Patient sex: M
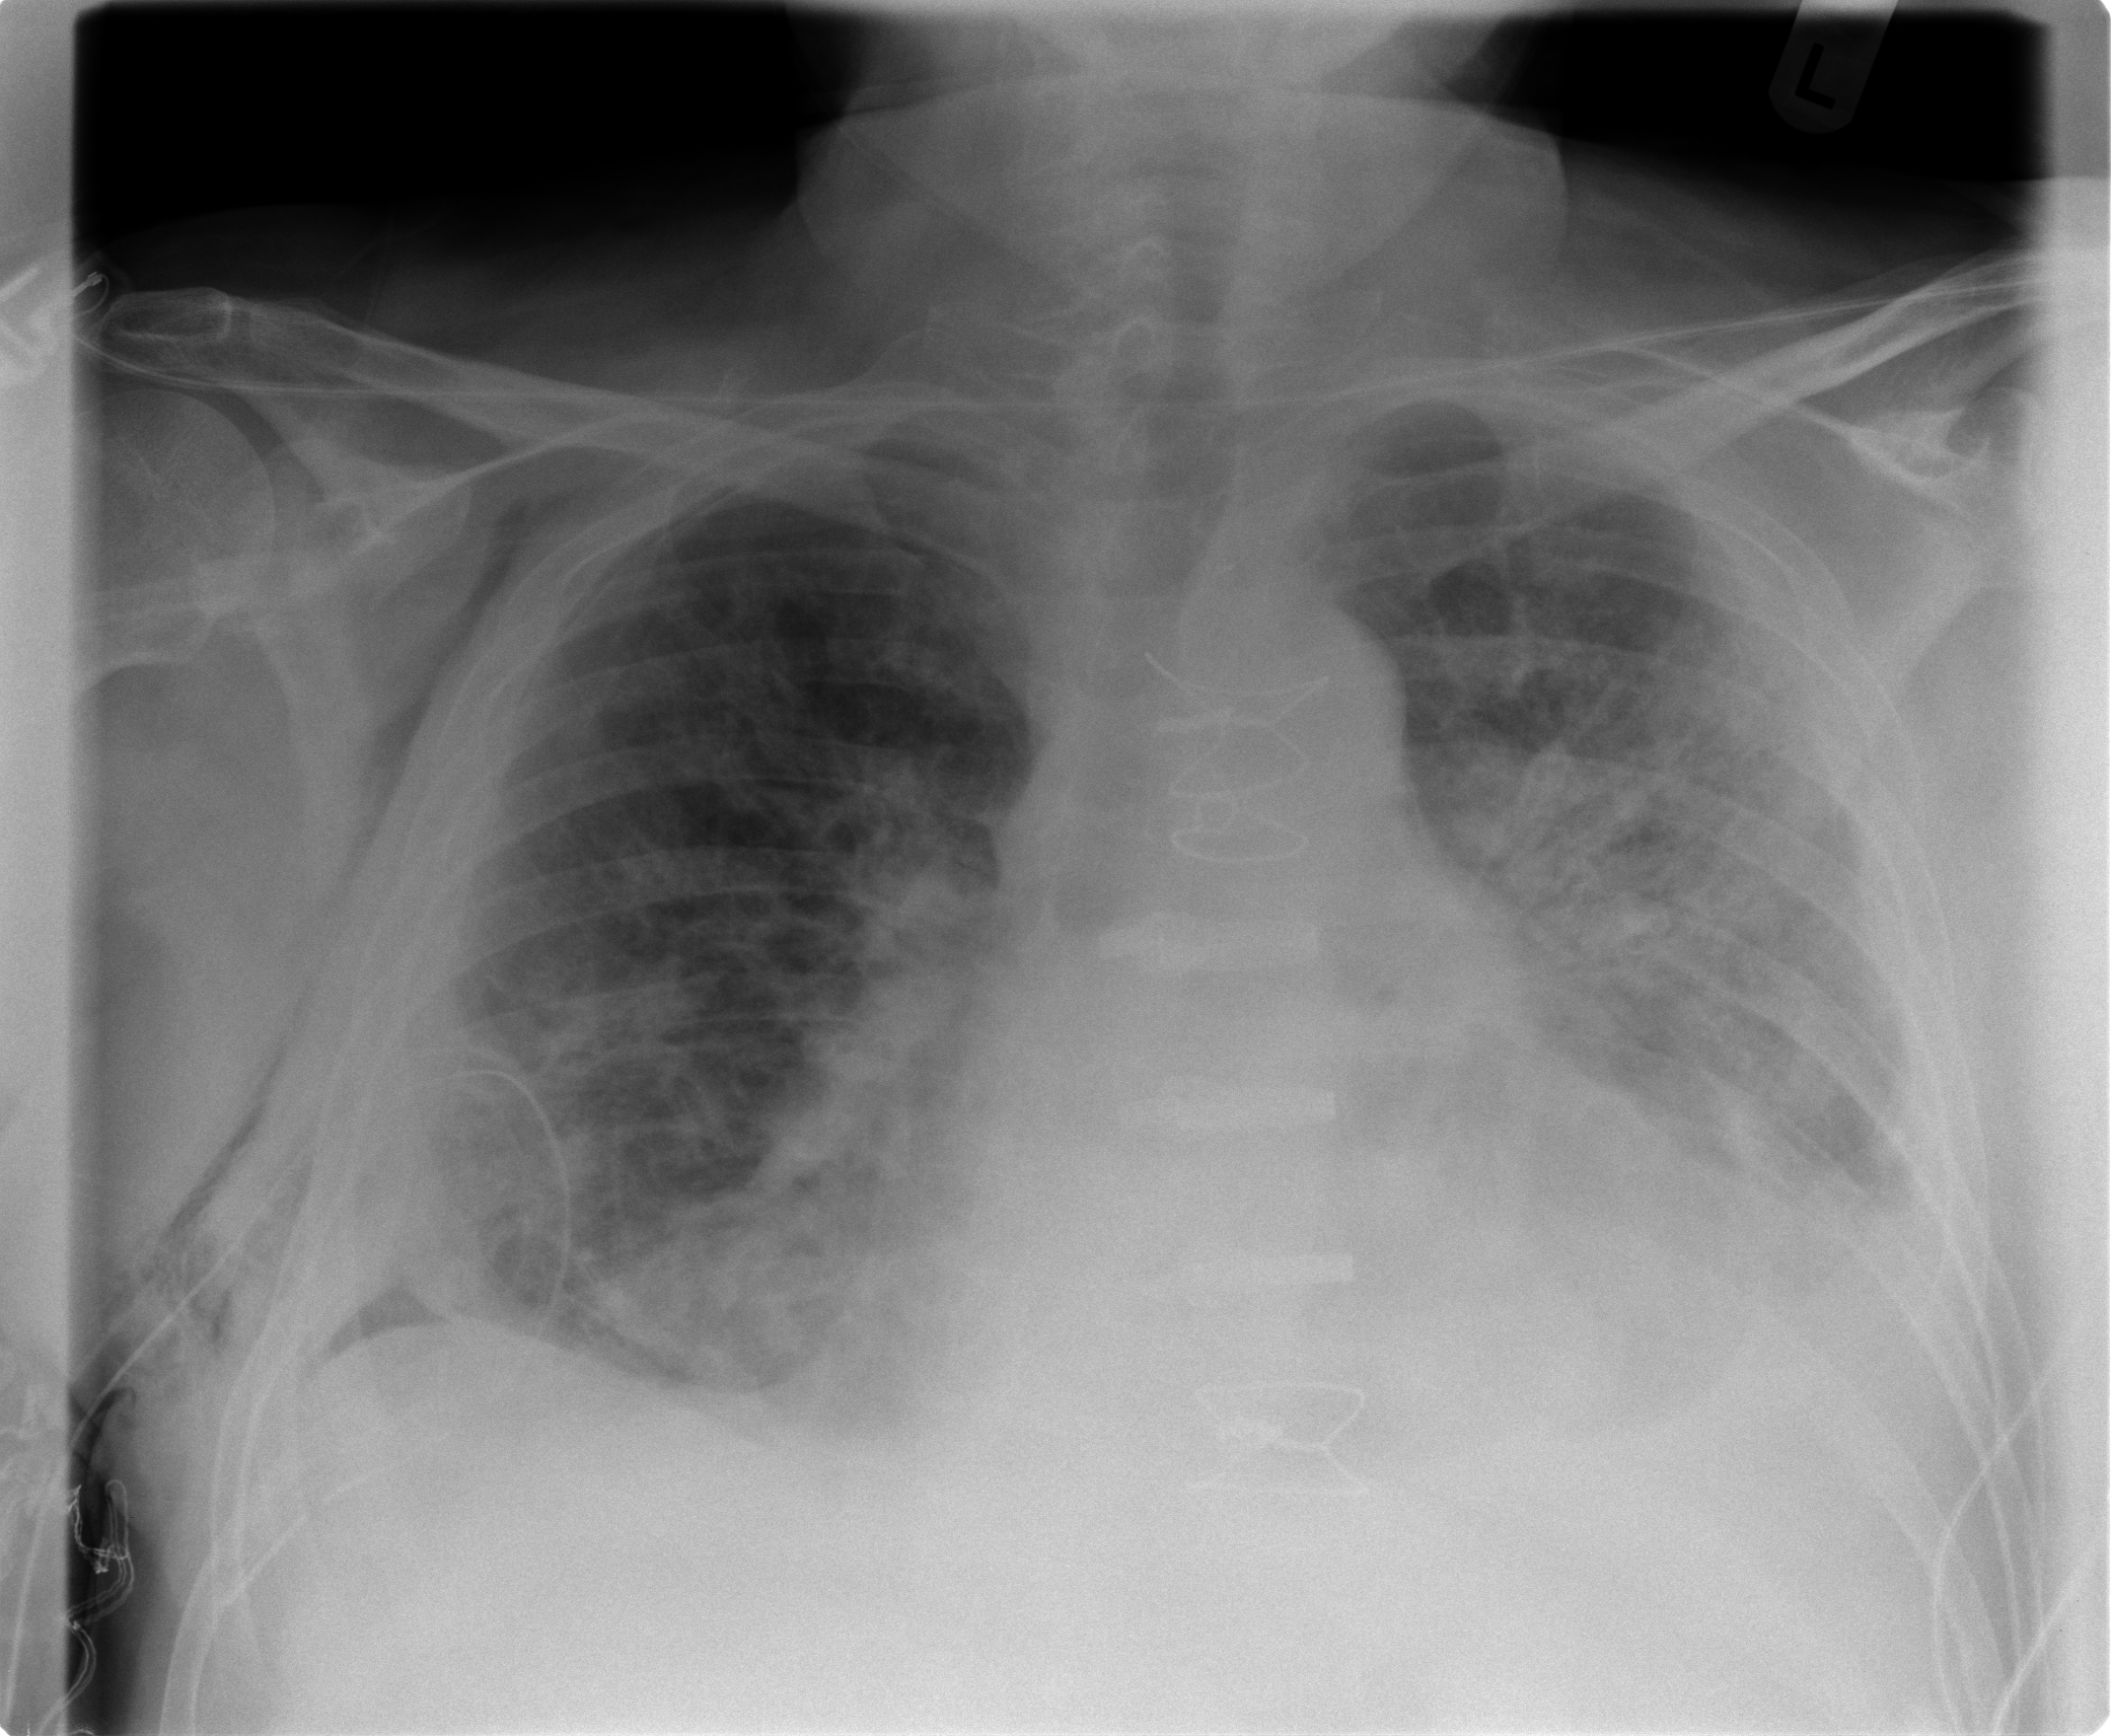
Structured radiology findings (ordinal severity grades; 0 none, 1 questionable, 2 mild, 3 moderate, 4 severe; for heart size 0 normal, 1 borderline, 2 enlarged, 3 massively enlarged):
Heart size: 3
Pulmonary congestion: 3
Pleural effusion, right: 1
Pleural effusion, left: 3
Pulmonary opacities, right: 3
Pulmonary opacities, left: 3
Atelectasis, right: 2
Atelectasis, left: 2